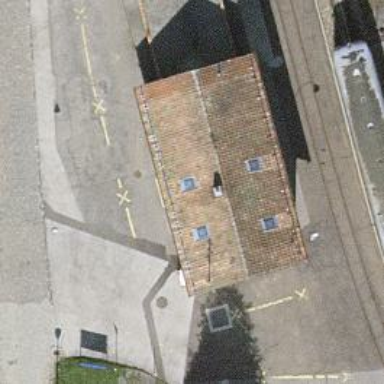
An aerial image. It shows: Railway station that also serves as public transport station.